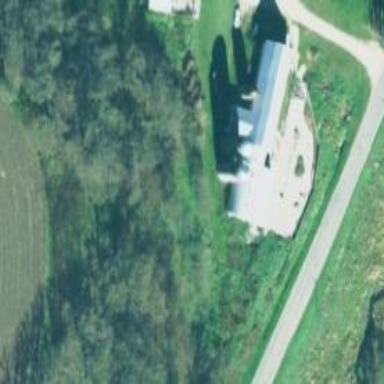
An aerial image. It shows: Silo.